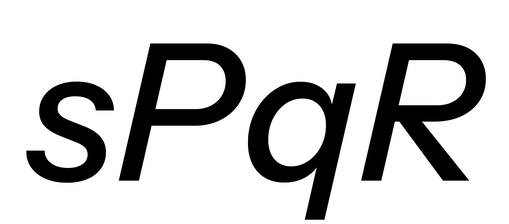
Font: InstrumentSans-Italic_Medium_Italic